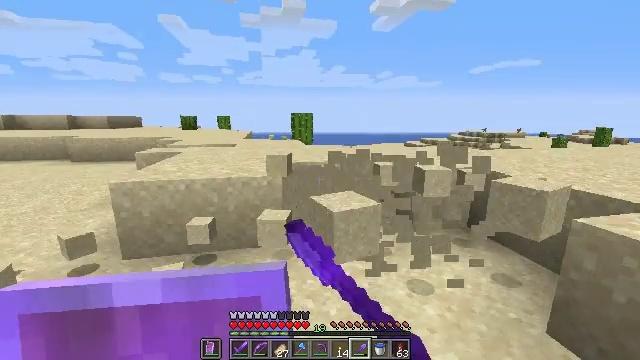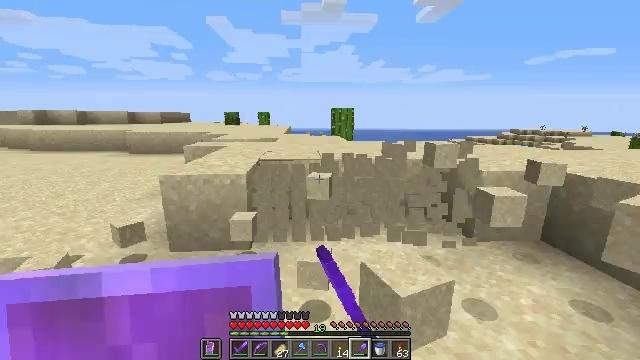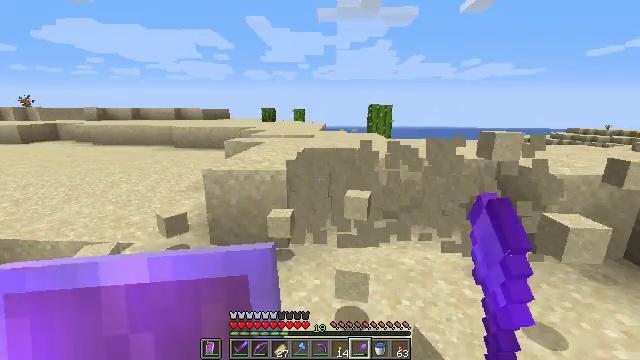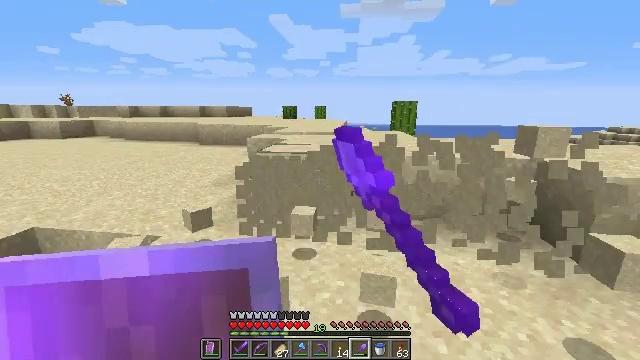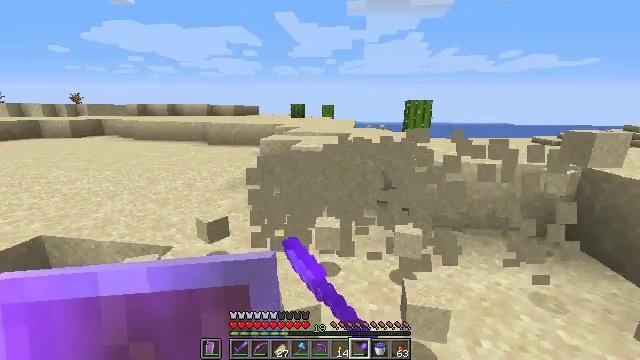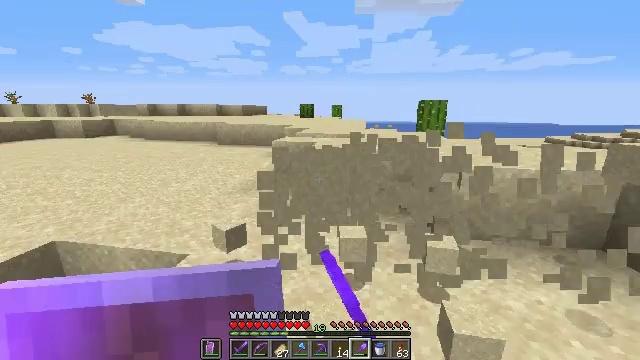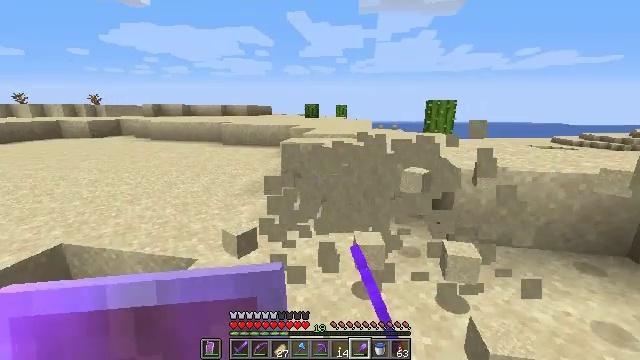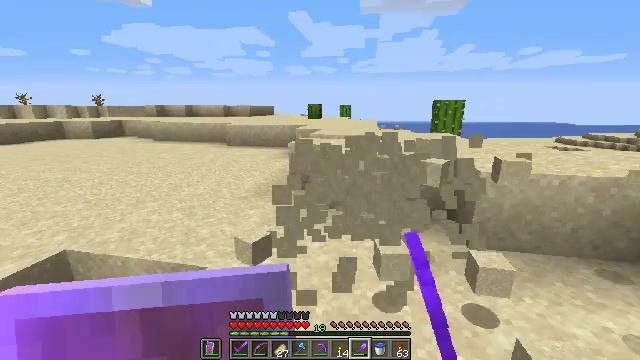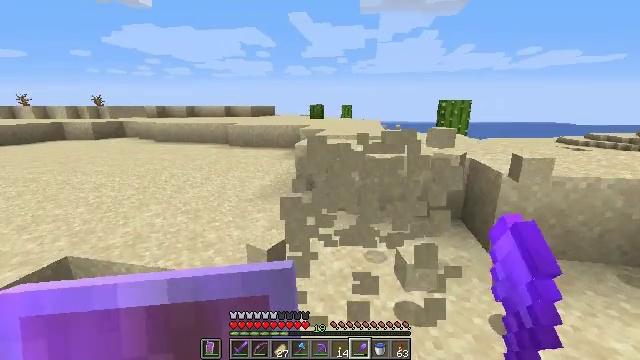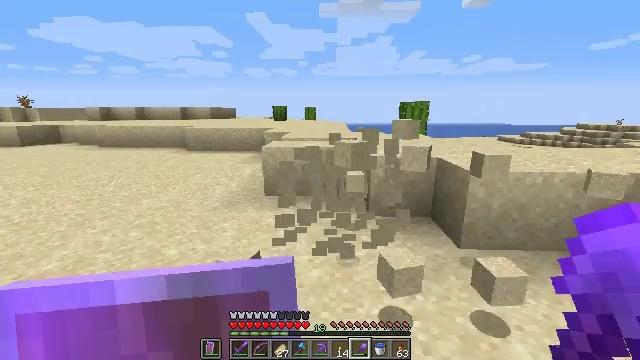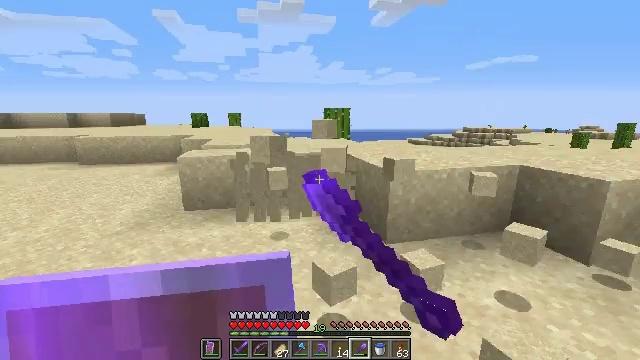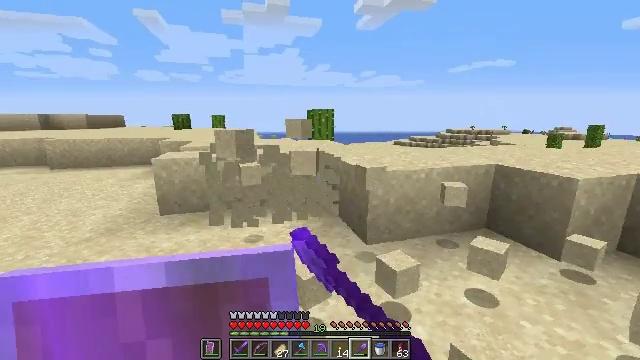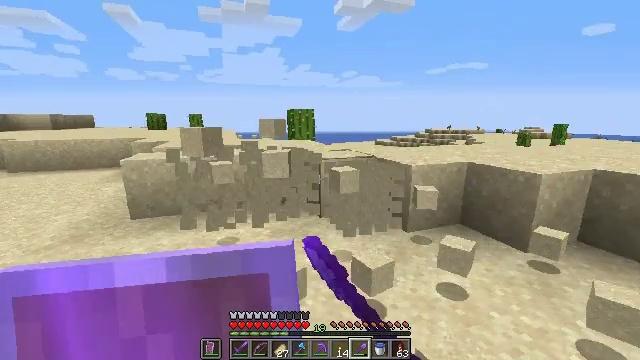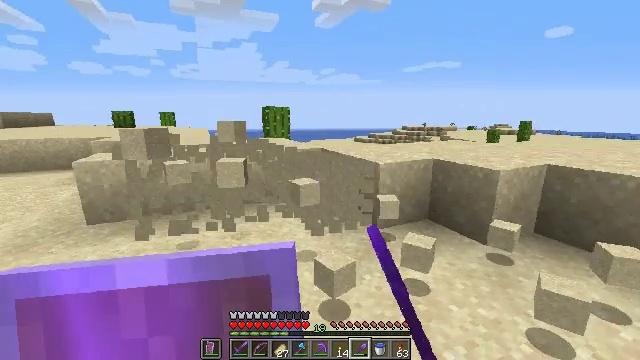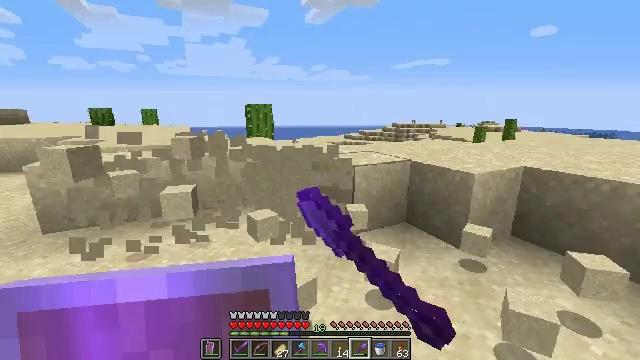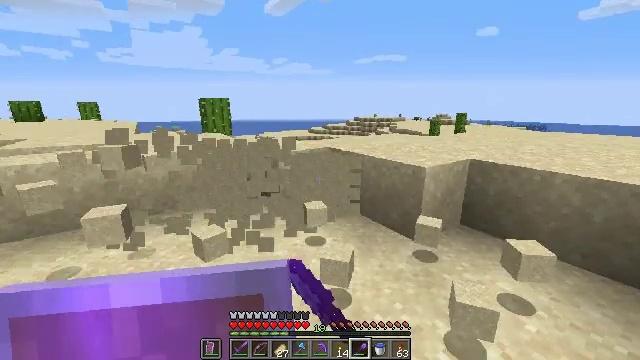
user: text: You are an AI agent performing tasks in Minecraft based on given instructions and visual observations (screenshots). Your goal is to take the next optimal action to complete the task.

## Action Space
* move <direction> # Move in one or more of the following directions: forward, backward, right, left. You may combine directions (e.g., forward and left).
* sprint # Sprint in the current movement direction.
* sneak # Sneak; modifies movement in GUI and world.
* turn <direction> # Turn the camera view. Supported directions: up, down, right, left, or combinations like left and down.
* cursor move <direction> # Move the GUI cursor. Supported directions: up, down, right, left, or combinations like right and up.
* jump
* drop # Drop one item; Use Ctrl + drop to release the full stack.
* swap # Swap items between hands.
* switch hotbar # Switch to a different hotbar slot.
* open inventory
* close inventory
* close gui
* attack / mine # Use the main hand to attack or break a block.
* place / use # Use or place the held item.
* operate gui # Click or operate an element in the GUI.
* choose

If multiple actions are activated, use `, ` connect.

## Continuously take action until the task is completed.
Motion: motion action
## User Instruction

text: Attack the ground to gather sand.
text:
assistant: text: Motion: move forward and move left, turn left and down, attack / mine
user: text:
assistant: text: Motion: move forward and move left, turn left, attack / mine
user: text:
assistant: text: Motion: move forward and move left, turn left, attack / mine
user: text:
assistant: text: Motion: move forward and move left, turn left, attack / mine
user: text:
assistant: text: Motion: move forward and move left, turn left, attack / mine
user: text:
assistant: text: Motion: move forward and move left, attack / mine
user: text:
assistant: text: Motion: move forward and move left, attack / mine
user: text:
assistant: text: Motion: move forward and move left, attack / mine
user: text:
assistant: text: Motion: move forward and move right, turn right, attack / mine
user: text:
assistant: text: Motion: move right, turn right and up, attack / mine
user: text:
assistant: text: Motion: move right, turn right, attack / mine
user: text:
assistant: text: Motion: move right, turn right, attack / mine
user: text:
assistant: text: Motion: move forward and move right, turn right, attack / mine
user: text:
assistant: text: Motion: move forward and move right, turn right, attack / mine
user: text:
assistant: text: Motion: move forward and move right, turn right and down, attack / mine
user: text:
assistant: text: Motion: move forward and move right, turn right, attack / mine
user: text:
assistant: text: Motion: move forward and move right, turn right, attack / mine
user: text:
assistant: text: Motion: move forward and move right, turn right and up, attack / mine
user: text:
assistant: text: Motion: move forward and move right, turn right, attack / mine
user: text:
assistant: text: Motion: move right, turn right, attack / mine
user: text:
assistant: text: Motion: move right, turn right, attack / mine
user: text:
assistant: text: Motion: move right, attack / mine
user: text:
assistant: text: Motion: move back and move right, turn right, attack / mine
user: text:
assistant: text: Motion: move back and move right, turn right, attack / mine
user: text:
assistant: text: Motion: move back and move right, turn right, attack / mine
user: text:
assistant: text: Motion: move back and move right, attack / mine
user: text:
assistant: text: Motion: move back, attack / mine
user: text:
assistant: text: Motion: move back, attack / mine
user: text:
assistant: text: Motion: move back, attack / mine
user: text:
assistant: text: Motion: move back, attack / mine